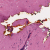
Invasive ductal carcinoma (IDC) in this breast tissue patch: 0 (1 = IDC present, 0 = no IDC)